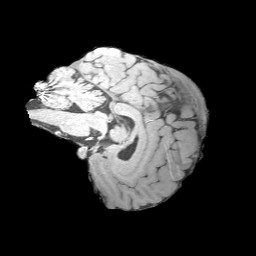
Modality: MP2RAGE
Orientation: sagittal